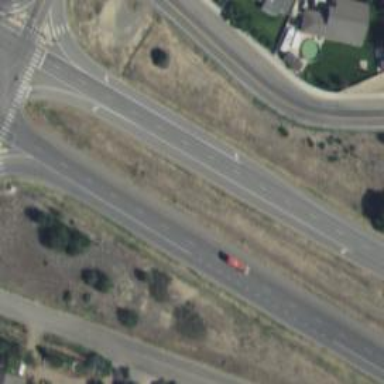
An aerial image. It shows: Asphalt trunk highway with grade 1 track type. It is expressway.